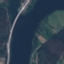
Land use / land cover: River